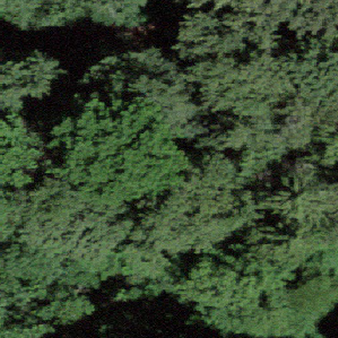
Label: other